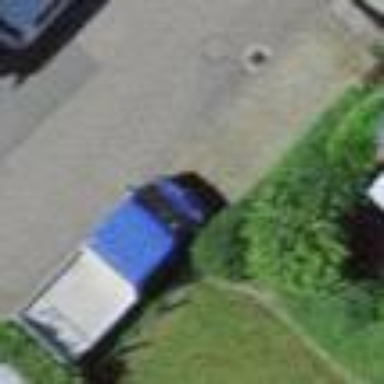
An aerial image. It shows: Street-side parking area.